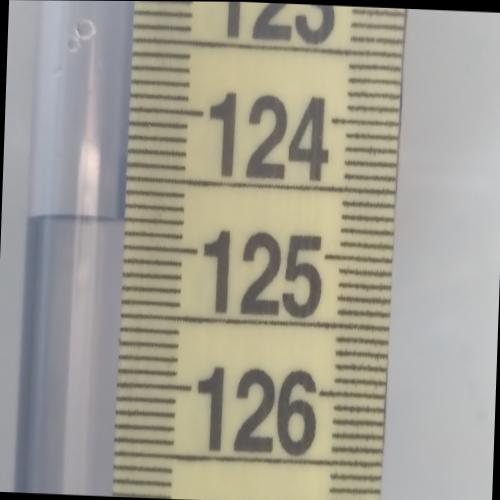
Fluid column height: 124.8 cm